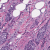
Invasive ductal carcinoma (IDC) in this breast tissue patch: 1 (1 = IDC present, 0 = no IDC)